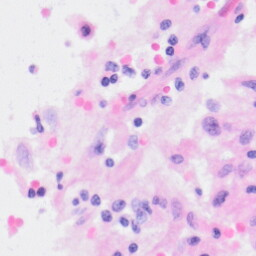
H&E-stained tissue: Kidney